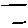
Label: line